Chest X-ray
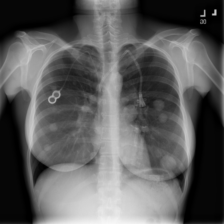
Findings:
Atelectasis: negative
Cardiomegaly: negative
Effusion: negative
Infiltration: positive
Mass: negative
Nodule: positive
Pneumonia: negative
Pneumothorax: negative
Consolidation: negative
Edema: negative
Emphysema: negative
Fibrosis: negative
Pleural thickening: negative
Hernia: negative